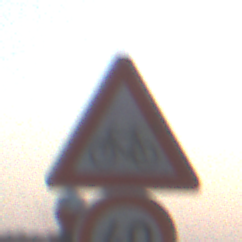
Verkehrszeichen: RadverkehrRechts
Zusatzzeichen unten: Geschwindigkeit40
Umgebung: Outdoor, Suburban
Tageszeit: SunriseSunset
Wetter: Clear
Licht: Natural
Jahreszeit: NotSpecified
Kontrast: LowContrast